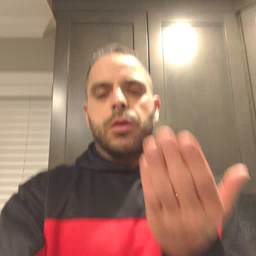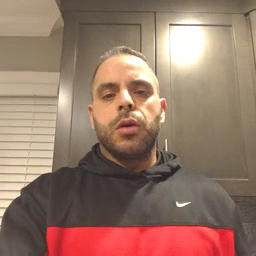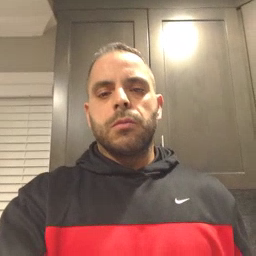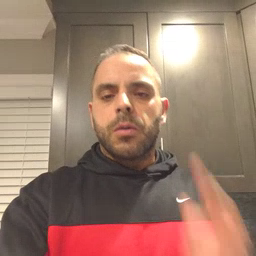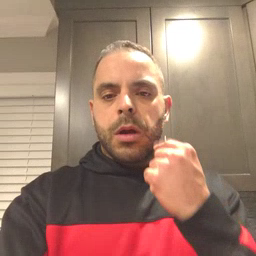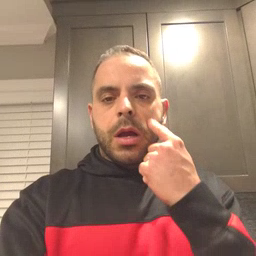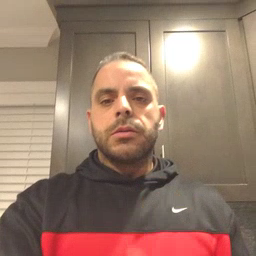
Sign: cry